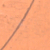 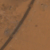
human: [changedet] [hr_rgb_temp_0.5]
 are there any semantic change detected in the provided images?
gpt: Everything remains the same.